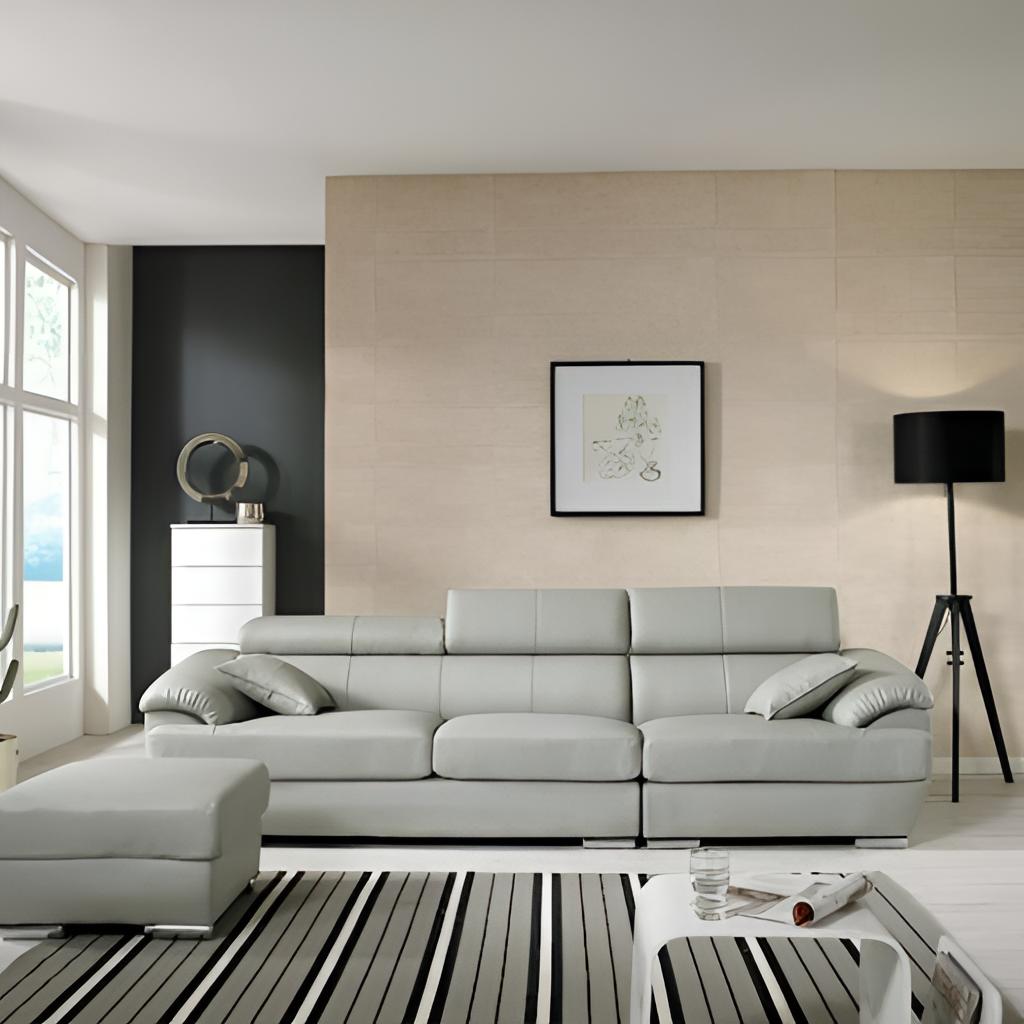
living room, leather sectional sofa, contemporary, wood flooring, with plank pattern, beige wallpaper wallpaper, with solid pattern